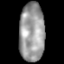
Tissue: lung
Cell type: Epithelial cells
Senescence score: 0.2045
Nuclear area (px): 1452
Mean DAPI intensity: 154.895